Question: I am very new to SSIS and I am building a package which will import files. I have a Execute SQL Task which will execute a SQL statement which will return files that needs to be imported, but the files will need to go into different tables depending on which file is being imported.
I have 2 Data Flow Tasks in my foreach container but now based on the file type it needs to execute 1 of them
How can I achieve this?

This is the query that will be executed:
'''
SELECT ReconMedicalAidFile.fReconMedicalAidFileID, ReconMedicalAidFile.fReconMedicalAidID,
ReconMedicalAids.fMedicalAidID, ReconMedicalAidFile.fFileName,
ReconMedicalAidFile.fFileLocation, ReconMedicalAidFile.fFileImportedDate, ReconMedicalAidFile.fNumberRecords, ReconMedicalAidFile.fUser,
ReconMedicalAidFile.fIsImported
FROM ReconMedicalAidFile INNER JOIN
ReconMedicalAids ON ReconMedicalAidFile.fReconMedicalAidID = ReconMedicalAids.fReconMedicalAidID
WHERE (fIsImported = 0) AND (fNumberRecords = 0)
'''
So the condition is based on
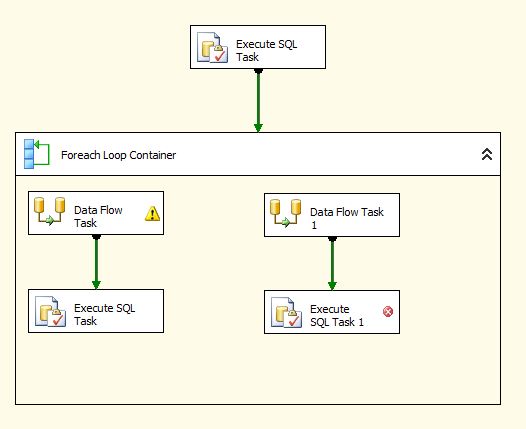
Answer: The dummy script approach:

In the expressions for the two precedence constraints you evaluate a variable that is set either by the first SQL task or the script task.

Now, the data will flow down one of the two data flow paths based on the value of the variable.
The script task can be empty, or it can perform the logic needed to set the variable.